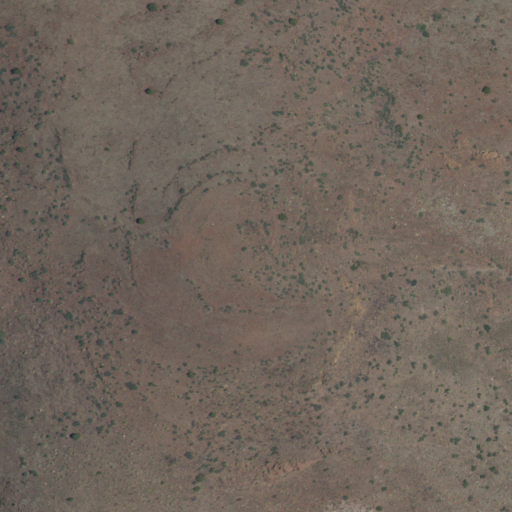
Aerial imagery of mountain in New Mexico named Bell Mountain containing shrub and evergreen forest